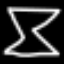
Label: hourglass